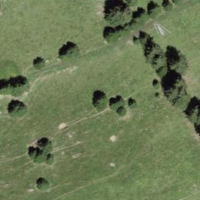
EUNIS habitat code: 23
Species observed at this site:
Tussilago farfara